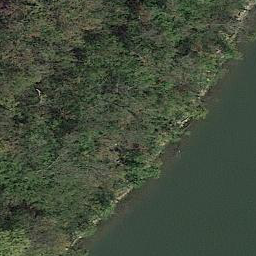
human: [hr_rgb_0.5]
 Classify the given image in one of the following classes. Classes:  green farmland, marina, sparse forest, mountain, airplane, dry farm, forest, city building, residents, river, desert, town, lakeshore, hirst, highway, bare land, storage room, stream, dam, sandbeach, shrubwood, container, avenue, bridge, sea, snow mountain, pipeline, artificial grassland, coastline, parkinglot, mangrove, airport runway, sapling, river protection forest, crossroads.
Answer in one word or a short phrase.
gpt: river protection forest